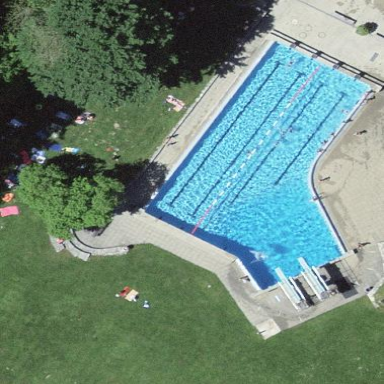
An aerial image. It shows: Swimming basin in use.